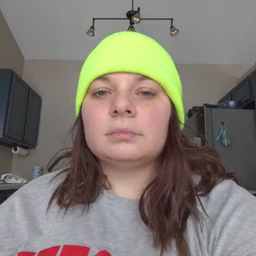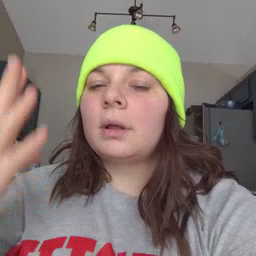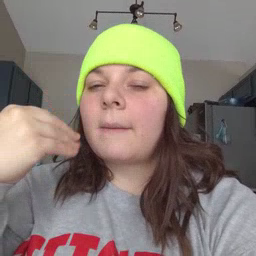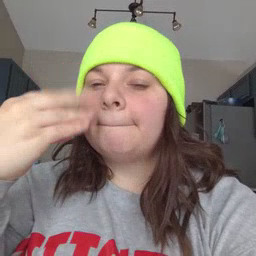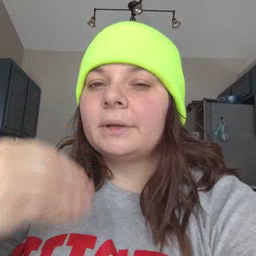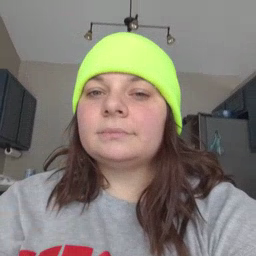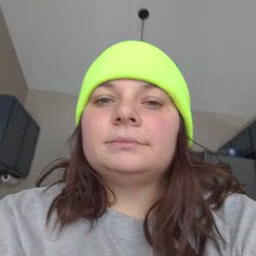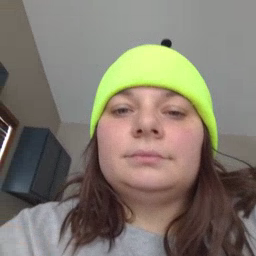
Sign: nap